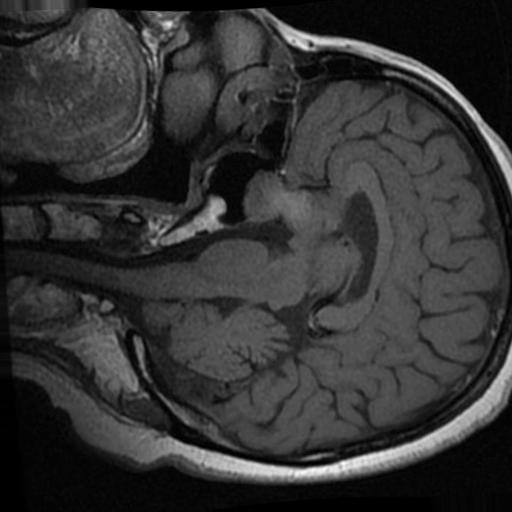
Label: brain_tumor